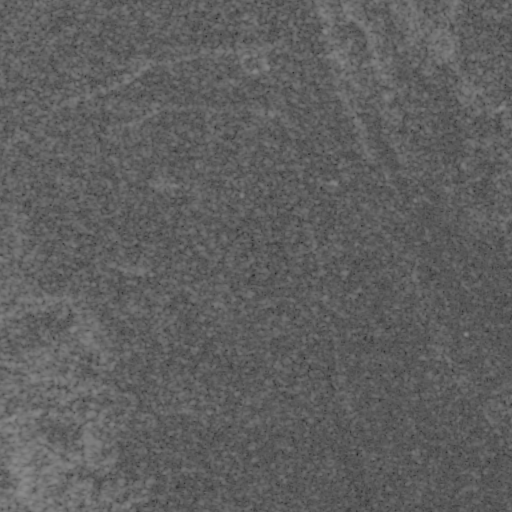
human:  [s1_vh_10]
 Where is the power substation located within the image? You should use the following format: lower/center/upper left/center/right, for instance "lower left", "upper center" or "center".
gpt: The power substation is located in the center of the image.
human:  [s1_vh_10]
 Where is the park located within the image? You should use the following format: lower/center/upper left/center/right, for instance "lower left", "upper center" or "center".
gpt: There is no park in the image.

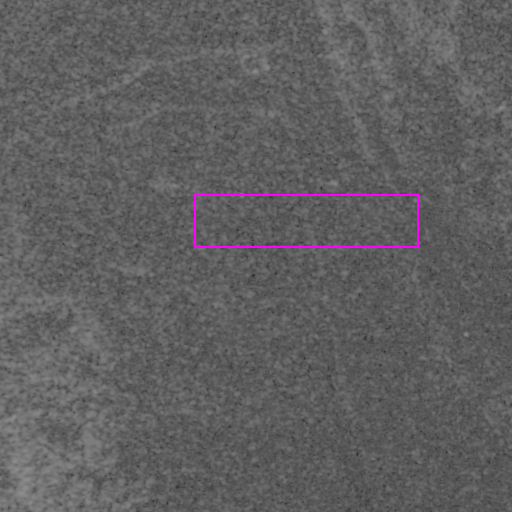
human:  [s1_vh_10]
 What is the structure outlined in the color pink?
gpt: There is no pink outline.
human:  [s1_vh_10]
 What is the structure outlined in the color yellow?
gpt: There is no structure outlined in yellow.